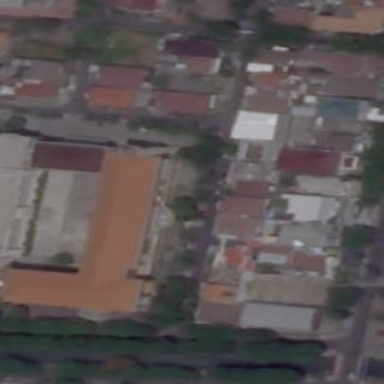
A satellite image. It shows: School building with tiled roof.